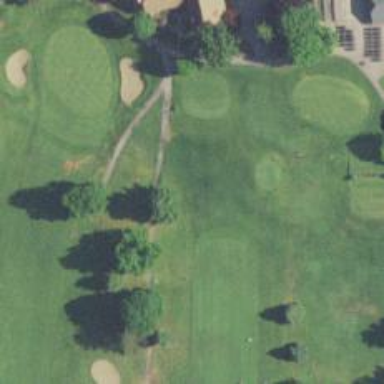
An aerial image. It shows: Service road used as golf cart path.